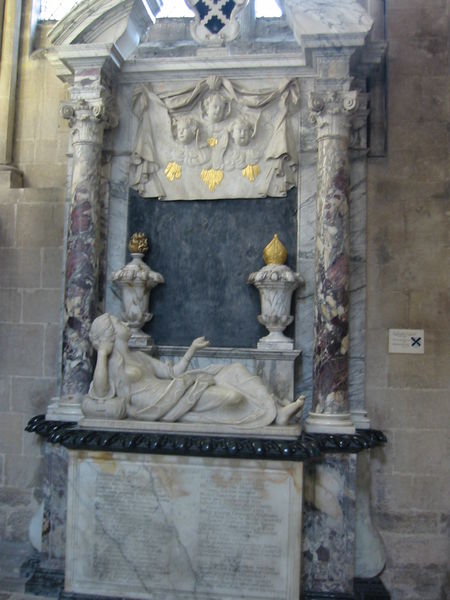
Titel: Kathedrale von Wells (St. Andrew’s Cathedral), Wells/Somerset
Standort: Wells, Kathedrale (EU - GB)
Schlagwörter: blau, nackt, weiß, fenster, frau, grau, köpfe, marmor, schwarz, säule, säulen, rot, wand, barock, stein, bild, innenraum, vorhang, kirche, figur, gold, stoff, drei, rokoko, kinder, amphoren, engel, skulptur, statue, vase, relief, schrift, liegen, bogen, giebel, mauer, ziegel, tafel, inschrift, kerzen, vasen, bildhauerei, liegend, foto, fotografie, schild, kreuz, dom, denkmal, text, münster, altar, kathedrale, kapitell, wappen, grab, golden, gefäße, schalter, mausoleum, urne, alabaster, grabmal, mamor, ädikula, epitaph, freske, urnen, sprenggiebel, liegefigur, gau, setin, f, klirche, wandgrabmal